Field crop: maize
Growth stage: 2
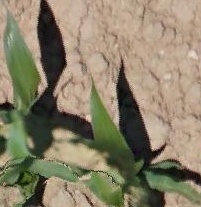
Species: maize